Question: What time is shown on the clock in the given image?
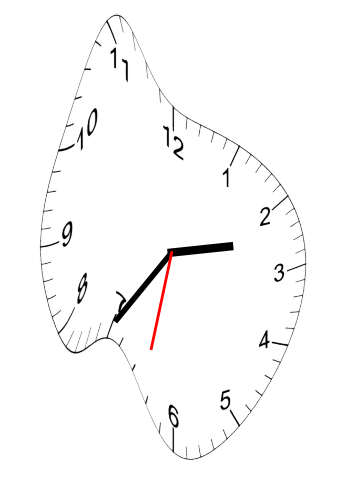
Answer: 02:35:32